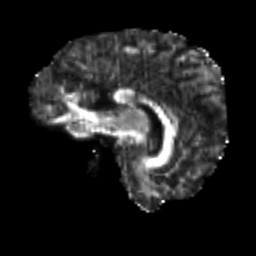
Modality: FA
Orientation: sagittal
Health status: ill
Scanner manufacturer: siemens
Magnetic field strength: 3 T
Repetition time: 13.7 s
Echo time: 0.098 s